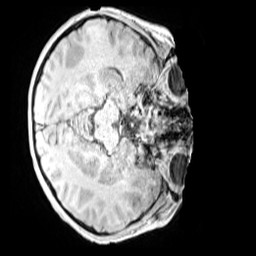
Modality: MP2RAGE
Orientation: axial
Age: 10
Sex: male
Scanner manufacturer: siemens
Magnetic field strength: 3 T
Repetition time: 4 s
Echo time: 0.00299 s